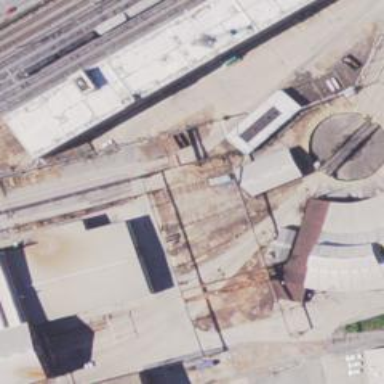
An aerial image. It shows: Railway yard used for maintenance purposes.